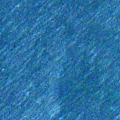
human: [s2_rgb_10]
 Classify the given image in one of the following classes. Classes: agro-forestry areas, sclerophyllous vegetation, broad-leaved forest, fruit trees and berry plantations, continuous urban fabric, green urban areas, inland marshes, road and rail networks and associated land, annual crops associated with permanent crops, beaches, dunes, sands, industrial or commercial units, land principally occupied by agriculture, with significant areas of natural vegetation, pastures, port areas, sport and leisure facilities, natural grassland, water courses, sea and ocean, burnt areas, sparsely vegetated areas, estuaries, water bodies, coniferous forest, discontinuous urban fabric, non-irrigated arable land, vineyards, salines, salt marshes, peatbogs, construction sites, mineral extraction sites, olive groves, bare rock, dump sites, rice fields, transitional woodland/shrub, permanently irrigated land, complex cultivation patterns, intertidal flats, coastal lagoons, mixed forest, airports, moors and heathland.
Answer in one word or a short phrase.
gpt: sea and ocean